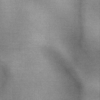
Label: not_dusty